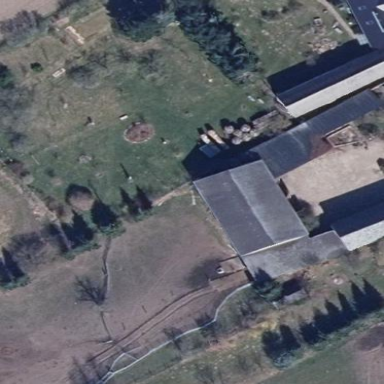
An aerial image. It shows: Farmyard area.